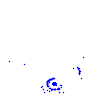
Particle: proton